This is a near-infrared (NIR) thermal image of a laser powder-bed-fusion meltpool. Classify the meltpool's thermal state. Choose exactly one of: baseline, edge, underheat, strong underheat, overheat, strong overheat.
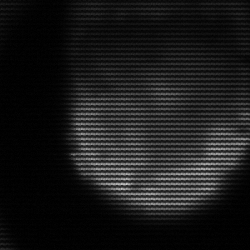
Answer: edge